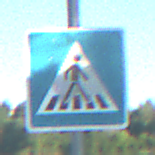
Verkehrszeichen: FussgaengerueberwegLinks
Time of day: MorningAfternoon
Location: Outdoor (Nature)
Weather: Clear
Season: NotSpecified
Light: Natural